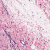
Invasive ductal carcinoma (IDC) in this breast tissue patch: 0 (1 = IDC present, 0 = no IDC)